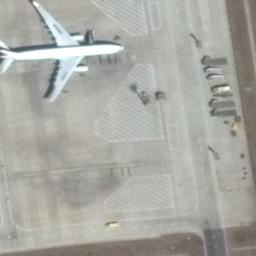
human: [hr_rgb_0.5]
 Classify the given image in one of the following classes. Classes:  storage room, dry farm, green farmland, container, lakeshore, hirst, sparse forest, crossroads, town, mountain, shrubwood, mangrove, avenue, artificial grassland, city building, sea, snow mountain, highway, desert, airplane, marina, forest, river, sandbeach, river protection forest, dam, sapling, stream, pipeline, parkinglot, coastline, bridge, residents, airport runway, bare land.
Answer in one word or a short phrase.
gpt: airplane